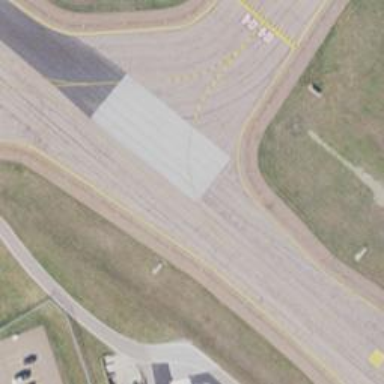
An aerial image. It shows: Image of taxiway at airport.